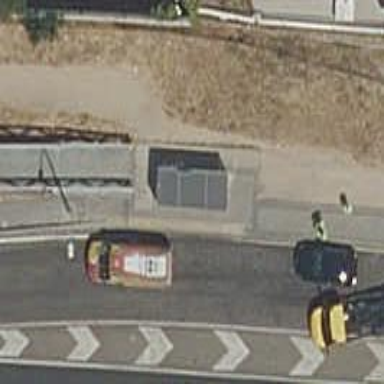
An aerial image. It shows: Bus stop with shelter. It is platform for public transport.